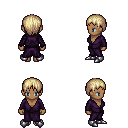
a pixel art fantasy rpg character, female body template, human, dark skin, purple robe, white pants, white blonde plain hairstyle, metal boots, four views (front, back, left, right), 2x2 character sprite sheet, small pixel art, hard edges, no anti-aliasing